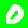
Digit: 0